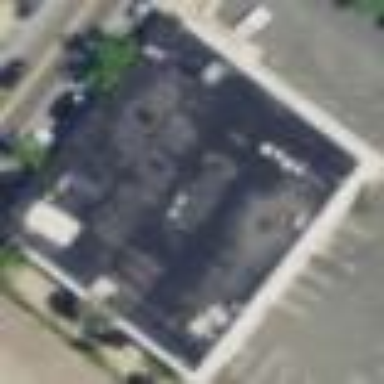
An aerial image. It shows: Commercial building.